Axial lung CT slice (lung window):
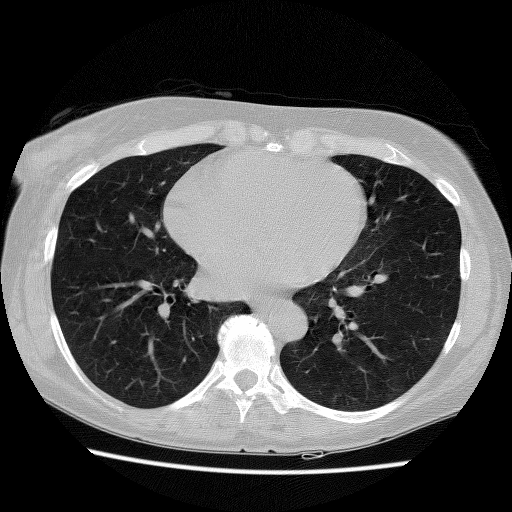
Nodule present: no